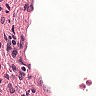
Metastatic tissue present: no